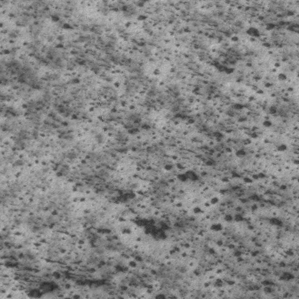
Label: frost